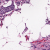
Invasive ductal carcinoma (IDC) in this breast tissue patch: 1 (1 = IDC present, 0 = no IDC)